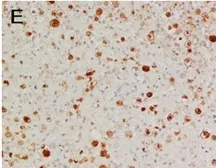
CK-MB).
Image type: pathology (immunostaining)